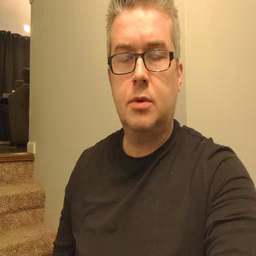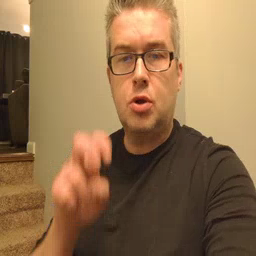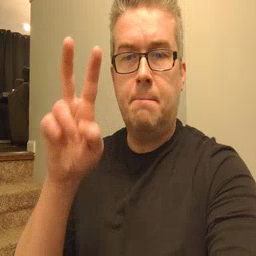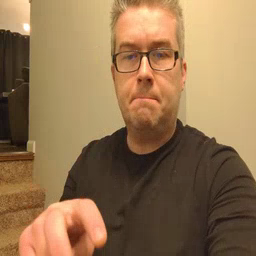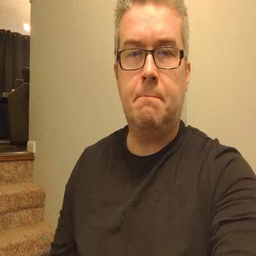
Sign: jump